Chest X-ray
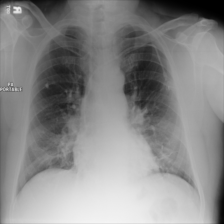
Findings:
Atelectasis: negative
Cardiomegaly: negative
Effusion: negative
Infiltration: negative
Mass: negative
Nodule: negative
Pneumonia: negative
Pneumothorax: negative
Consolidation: negative
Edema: negative
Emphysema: negative
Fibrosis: negative
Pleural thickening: negative
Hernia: negative